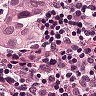
Metastatic tissue present: yes